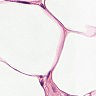
Metastatic tissue present: no